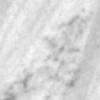
Label: change